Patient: sex M, age 51
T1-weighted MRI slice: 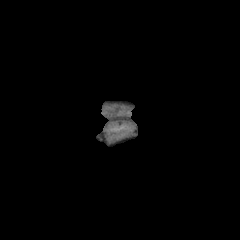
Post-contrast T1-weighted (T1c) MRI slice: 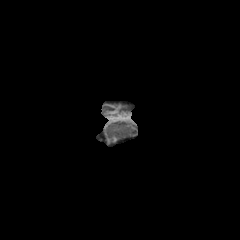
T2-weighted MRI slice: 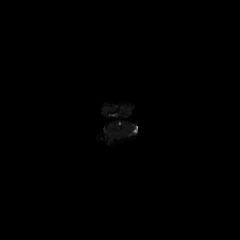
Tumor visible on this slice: no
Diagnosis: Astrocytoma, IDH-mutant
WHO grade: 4